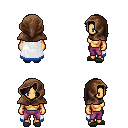
a pixel art fantasy rpg character, female body template, human, tanned skin, white trimmed cape, magenta pants, raven loose hair, cloth hood, gray slippers, four views (front, back, left, right), 2x2 character sprite sheet, small pixel art, hard edges, no anti-aliasing